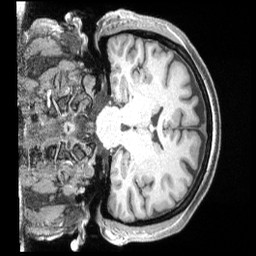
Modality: T1w
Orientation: coronal
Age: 40
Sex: female
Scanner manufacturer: siemens
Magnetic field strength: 3 T
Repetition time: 2 s
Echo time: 0.00211 s